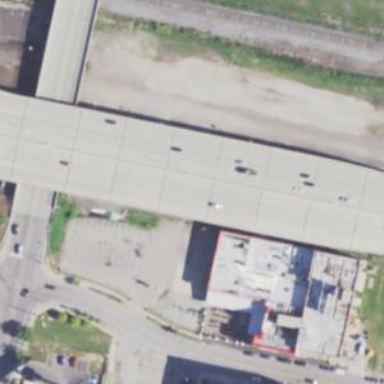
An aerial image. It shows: Viaduct bridge over motorway.